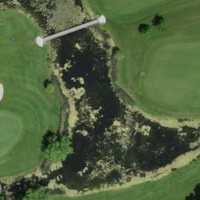
EUNIS habitat code: 53
Species observed at this site:
Certhia brachydactyla
Corvus corone
Fulica atra
Emberiza citrinella
Dendrocopos major
Buteo buteo
Sylvia atricapilla
Phylloscopus collybita
Larus michahellis
Erithacus rubecula
Pica pica
Phoenicurus ochruros
Columba livia
Falco tinnunculus
Picus viridis
Acrocephalus scirpaceus
Cyanistes caeruleus
Anas platyrhynchos
Sturnus vulgaris
Chloris chloris
Streptopelia decaocto
Corvus frugilegus
Fringilla coelebs
Passer domesticus
Regulus ignicapilla
Carduelis carduelis
Passer montanus
Columba palumbus
Turdus merula
Parus major
Hirundo rustica
Milvus milvus
Motacilla alba
Delichon urbicum